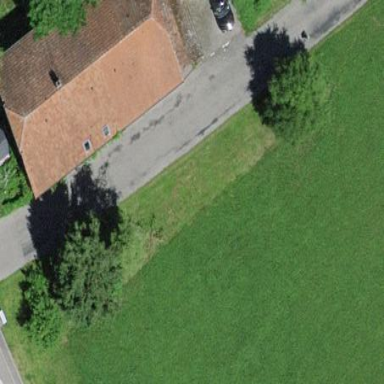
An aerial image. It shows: Farm building.